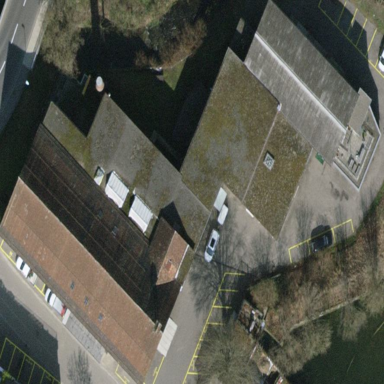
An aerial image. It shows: Industrial building.